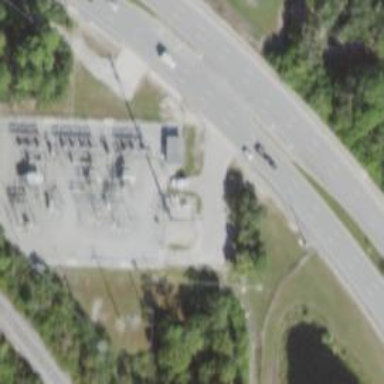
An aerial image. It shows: Outdoor distribution power substation.